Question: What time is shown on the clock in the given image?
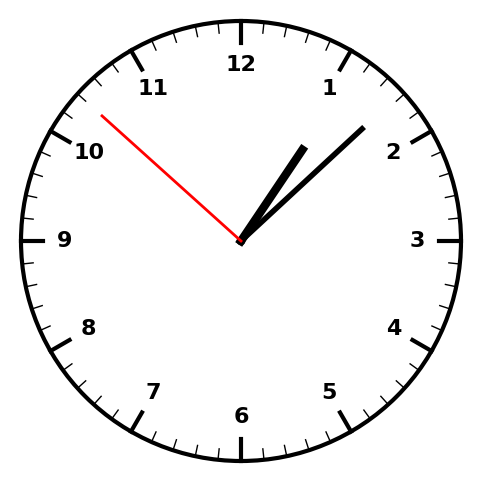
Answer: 01:07:52